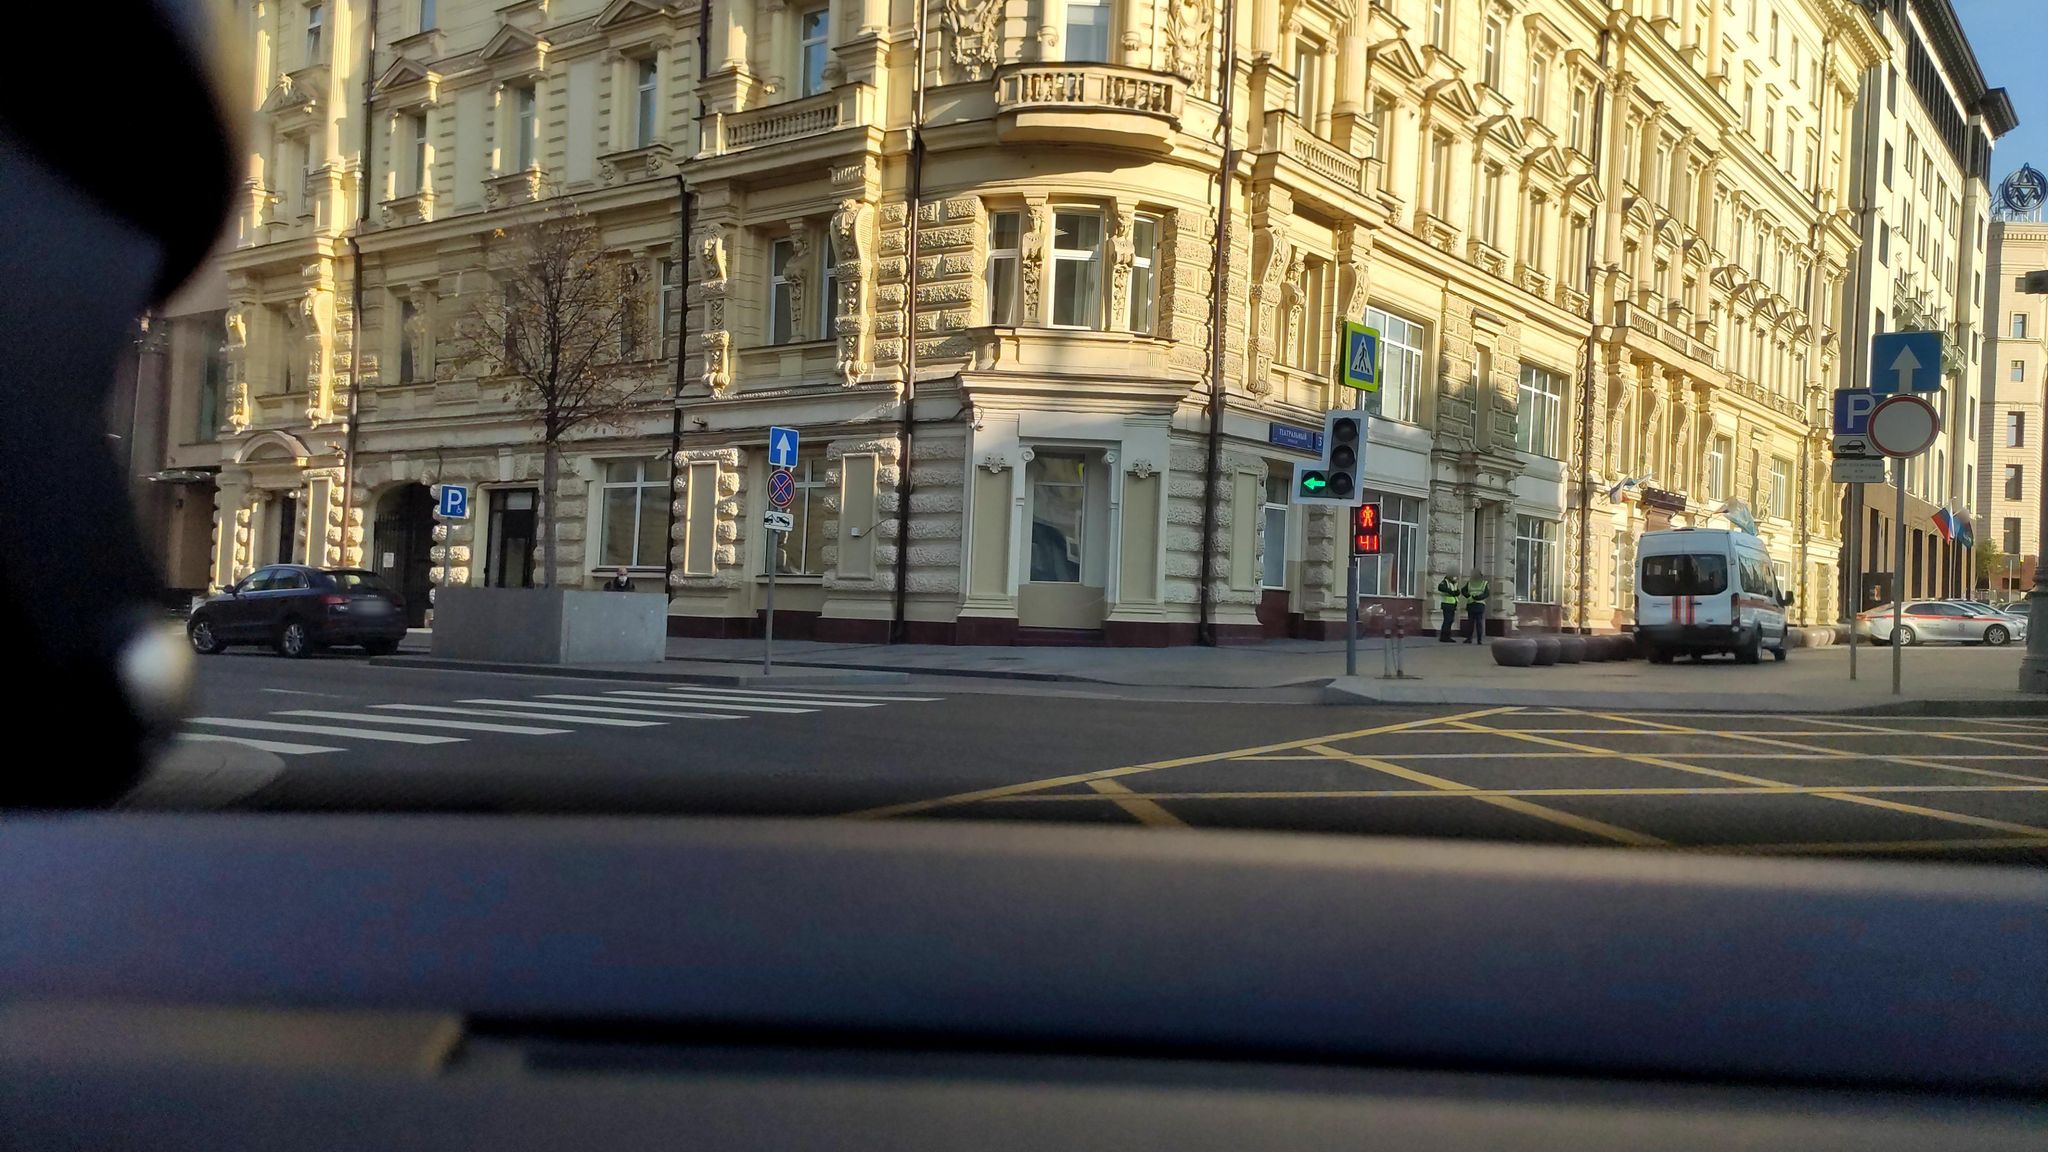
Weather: clear
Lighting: day
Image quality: good
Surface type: driving surface
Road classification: tertiary
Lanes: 2
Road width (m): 3.5
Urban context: urban centre
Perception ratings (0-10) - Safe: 7.53, Lively: 7.08, Beautiful: 4.3, Boring: 4.53, Depressing: 1.9, Wealthy: 7.72